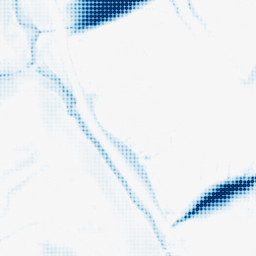
Category: morphological
Decomposition family: morphological_ellipse
Decomposition parameters: operation: closing
width: 50
height: 30
Upsampling method: sinc_blackman
Upsampling parameters: scale: 4
kernel_size: 4
Upsampling scale: 4